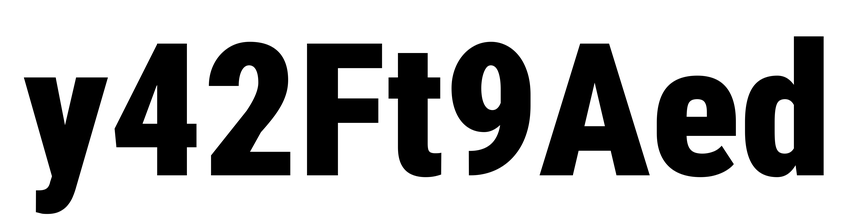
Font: Roboto_Condensed_Black